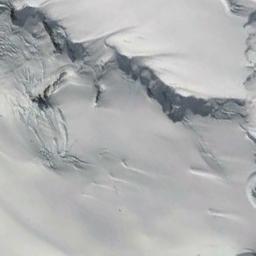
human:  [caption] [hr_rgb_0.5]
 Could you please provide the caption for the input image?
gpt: The snowberg is covered with snow and ice .

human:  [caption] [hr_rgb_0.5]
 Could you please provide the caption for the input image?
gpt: There is snow on the part of the snowberg .

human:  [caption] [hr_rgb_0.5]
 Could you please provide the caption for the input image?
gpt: A snow-covered mountain covered in large areas .

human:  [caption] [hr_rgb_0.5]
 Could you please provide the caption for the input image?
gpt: The snow berg is full of white snow .

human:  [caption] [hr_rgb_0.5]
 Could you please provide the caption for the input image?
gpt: There are full of snow on the snowberg .